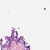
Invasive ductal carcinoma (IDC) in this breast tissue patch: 0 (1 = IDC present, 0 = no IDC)